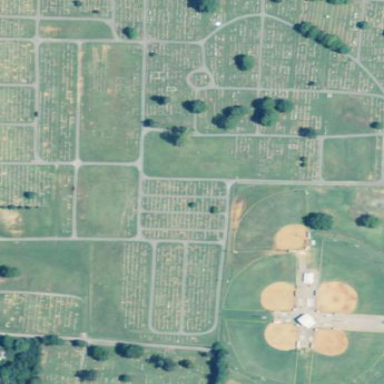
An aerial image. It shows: Cemetery.